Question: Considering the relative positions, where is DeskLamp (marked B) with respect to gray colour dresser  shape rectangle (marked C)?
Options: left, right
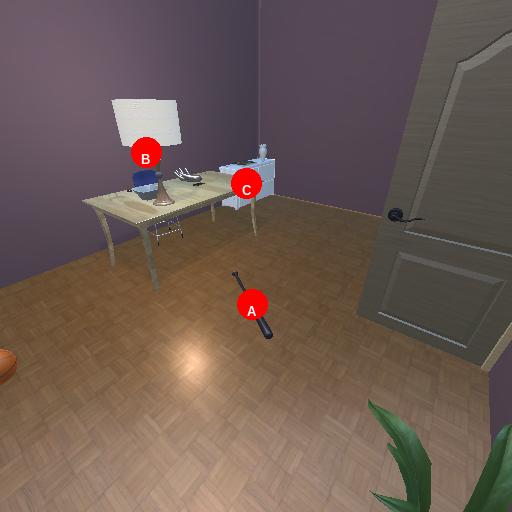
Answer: left